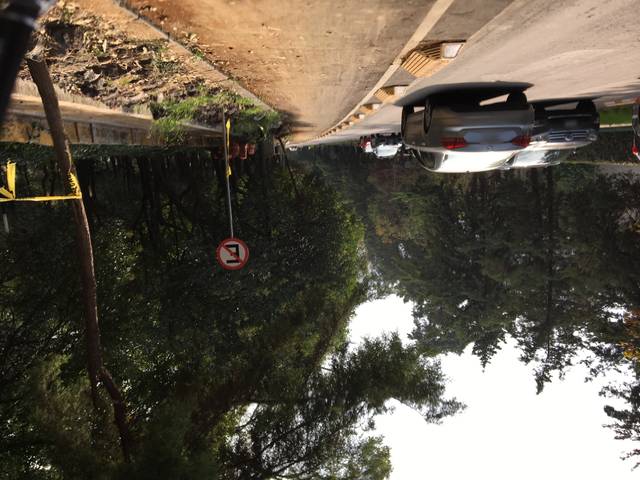
Region: Mexico
Coordinates: 19.427, -99.187